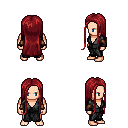
a pixel art fantasy rpg character, male body template, human, light skin, gray robe, gold greaves, brunette extra-long hairstyle, cloth bracers, four views (front, back, left, right), 2x2 character sprite sheet, small pixel art, hard edges, no anti-aliasing